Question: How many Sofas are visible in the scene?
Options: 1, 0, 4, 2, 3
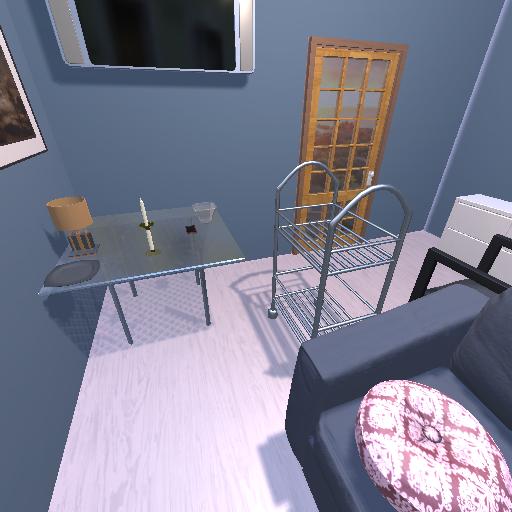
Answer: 1